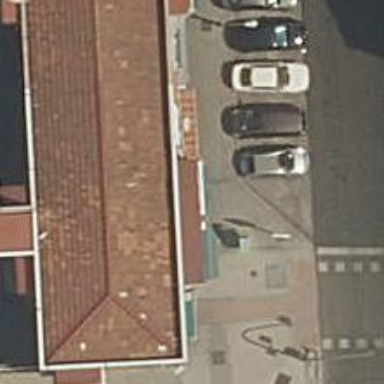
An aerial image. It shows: Supermarket.